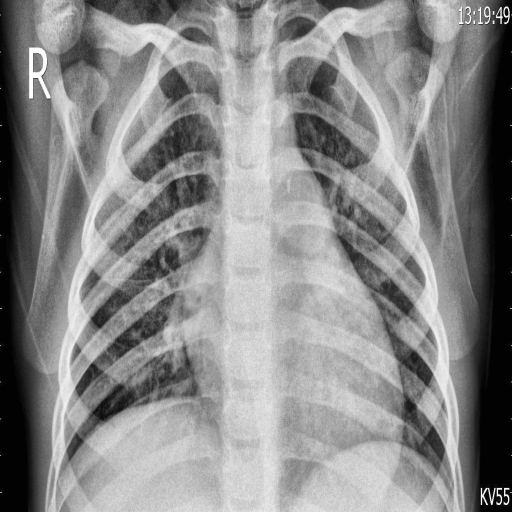
Finding: PNEUMONIA